Question: for reason I don't know, firebug constantly stop every time a line contains 'new ActiveXObject('ShockwaveFlash.ShockwaveFlash')', even when surrounded by 'try...catch' (but no error are displayed in the console)
I cannot "disable" it because everytime I change something, the offset created make it useless.
See that code if you want to reproduce.
'''
function getFlashVersion(){
// ie
try {
try {
// avoid fp6 minor version lookup issues
// see: http://blog.deconcept.com/2006/01/11/getvariable-setvariable-crash-internet-explorer-flash-6/
var axo = new ActiveXObject('ShockwaveFlash.ShockwaveFlash.6');
try { axo.AllowScriptAccess = 'always'; }
catch(e) { return '6,0,0'; }
} catch(e) {}
return new ActiveXObject('ShockwaveFlash.ShockwaveFlash').GetVariable('$version').replace(/\D+/g, ',').match(/^,?(.+),?$/)[1];
// other browsers
} catch(e) {
try {
if(navigator.mimeTypes["application/x-shockwave-flash"].enabledPlugin){
return (navigator.plugins["Shockwave Flash 2.0"] || navigator.plugins["Shockwave Flash"]).description.replace(/\D+/g, ",").match(/^,?(.+),?$/)[1];
}
} catch(e) {}
}
return '0,0,0';
}
var flash_version = getFlashVersion();
'''
I got that error since a couple of firebug version, currently running on 1.12.4 if that matters
I take a screenshot to make a better explanation of the problem.

'''
ActiveXObject is not defined
You can disable/enable break notifications in panel's tab menu.
'''
The "Copy" button will copy the error message with the line number.
The "Disable" button will disable that exact line (regardless of its content). So if I add or remove a line before that one, the "disable point" will be different.
Also, as mentioned above, no error at are displayed in the console (there is some warning about "assignment to undeclared variable", but they are not related to theses breaks)
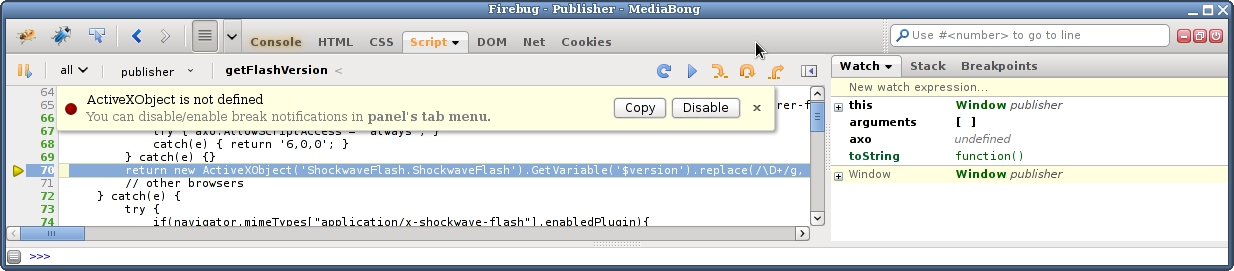
Answer: You need to click the <URL> inside the Console panel to deactivate stopping the execution on JavaScript errors.
:
There is a related problem in Firebug, which is causing this behavior. Currently (in versions up to 1.12.4) the option <URL>.
Furthermore there is an <URL> for enabling correcting the line number of a persistent breakpoint in case the script has changed.
Until the behavior of the option is fixed you have to either disable as described above, move the disabled breakpoints manually when the line number of the 'ActiveXObject()' calls has changed or just continue the script execution.
Sebastian